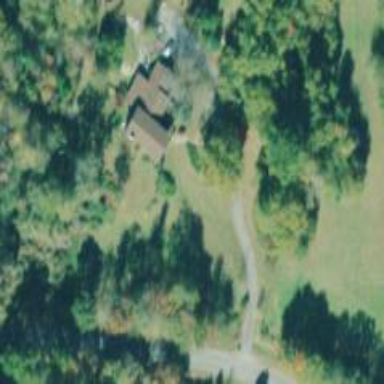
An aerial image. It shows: Driveway.